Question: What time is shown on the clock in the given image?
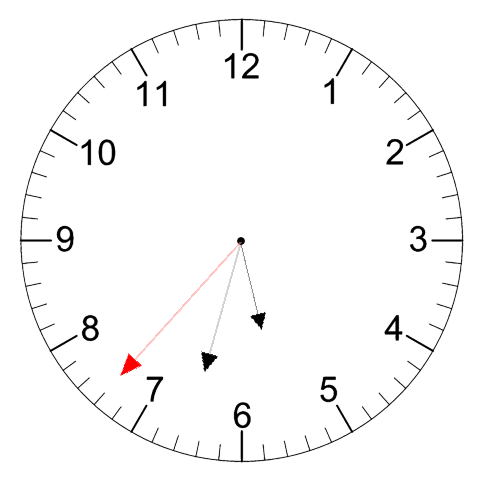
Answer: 05:32:37